Question: I am trying to mess around with autolayout programmatically in Swift. However I have one problem. I want my view1 (red box) to have a the regular spaced alignment with the superview (H:|-[view1]-|)". This works for the right alignment but not the left. I want the left side of the view to have the same spacing as the right side. The view seems to want to align itself horizontally with the button below. Does anyone know how to fix this or what I am doing wrong?
'''
override func viewDidLoad() {
super.viewDidLoad()
self.title = "yolo"
let frame = UIScreen.mainScreen().bounds
var b = UIButton.buttonWithType(UIButtonType.System) as! UIButton
b.frame = CGRectMake(frame.minX + 50, frame.minY + 100, frame.width * 0.8, frame.height * 0.2)
b.backgroundColor = UIColor.purpleColor()
b.addTarget(self, action: "buttonClicked:", forControlEvents: UIControlEvents.TouchUpInside)
b.layer.cornerRadius = 17
b.setTitle("hello", forState: UIControlState.Normal)
b.setTranslatesAutoresizingMaskIntoConstraints(false)
// Do any additional setup after loading the view, typically from a nib.
let view1 = UIView()
view1.setTranslatesAutoresizingMaskIntoConstraints(false)
view1.backgroundColor = UIColor.redColor()
let view2 = UIView()
view2.setTranslatesAutoresizingMaskIntoConstraints(false)
view2.backgroundColor = UIColor.yellowColor()
self.view.addSubview(b)
self.view.addSubview(view1)
// dictionary for views
let viewsDictionary = ["view1":view1,"view2":view2, "b":b]
let button_constraint_H:Array = NSLayoutConstraint.constraintsWithVisualFormat("H:[b(>=200)]", options: NSLayoutFormatOptions(0), metrics: nil, views: viewsDictionary)
let button_constraint_V:Array = NSLayoutConstraint.constraintsWithVisualFormat("V:[b(>=200)]", options: NSLayoutFormatOptions(0), metrics: nil, views: viewsDictionary)
b.addConstraints(button_constraint_H as [AnyObject])
b.addConstraints(button_constraint_V as [AnyObject])
//view1
let view1_constraint_H:Array = NSLayoutConstraint.constraintsWithVisualFormat("H:[view1(50)]", options: NSLayoutFormatOptions(0), metrics: nil, views: viewsDictionary)
let view1_constraint_V:Array = NSLayoutConstraint.constraintsWithVisualFormat("V:[view1(50)]", options: NSLayoutFormatOptions(0), metrics: nil, views: viewsDictionary)
view1.addConstraints(view1_constraint_H as [AnyObject])
view1.addConstraints(view1_constraint_V as [AnyObject])
let view_constraint_H:NSArray = NSLayoutConstraint.constraintsWithVisualFormat("H:|-[view1]-|", options: NSLayoutFormatOptions(0), metrics: nil, views: viewsDictionary)
let view_constraint_V:NSArray = NSLayoutConstraint.constraintsWithVisualFormat("V:|-90-[view1]-[b]-0-|", options: NSLayoutFormatOptions.AlignAllLeading, metrics: nil, views: viewsDictionary)
let view_constraint_H2:NSArray = NSLayoutConstraint.constraintsWithVisualFormat("H:|[b]|", options: NSLayoutFormatOptions(0), metrics: nil, views: viewsDictionary)
view.addConstraints(view_constraint_H2 as [AnyObject])
view.addConstraints(view_constraint_V as [AnyObject])
view.addConstraints(view_constraint_H as [AnyObject])
}
'''
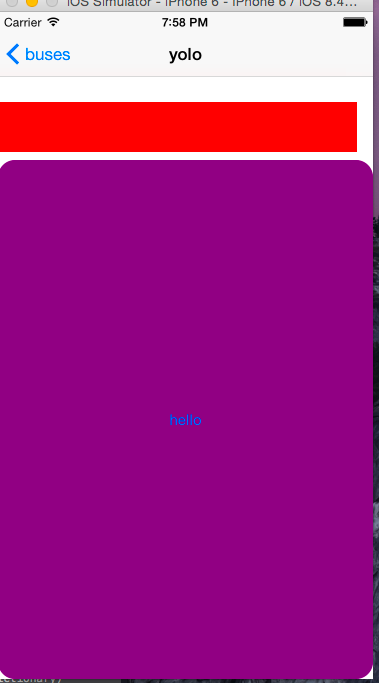
Answer: The problem is that your constraints make no sense. You are saying this:
'''
"H:[view1(50)]"
"H:|-[view1]-|"
'''
So on the one hand you want 'view1' to be aligned with the margins of its superview (this is what '-' means), but on the other hand you want 'view1' to be exactly 50 points wide (that is what '(50)' means). You can't have both!